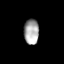
Tissue: lung
Cell type: Myeloid cells
Senescence score: 0.5923
Nuclear area (px): 368
Mean DAPI intensity: 166.579